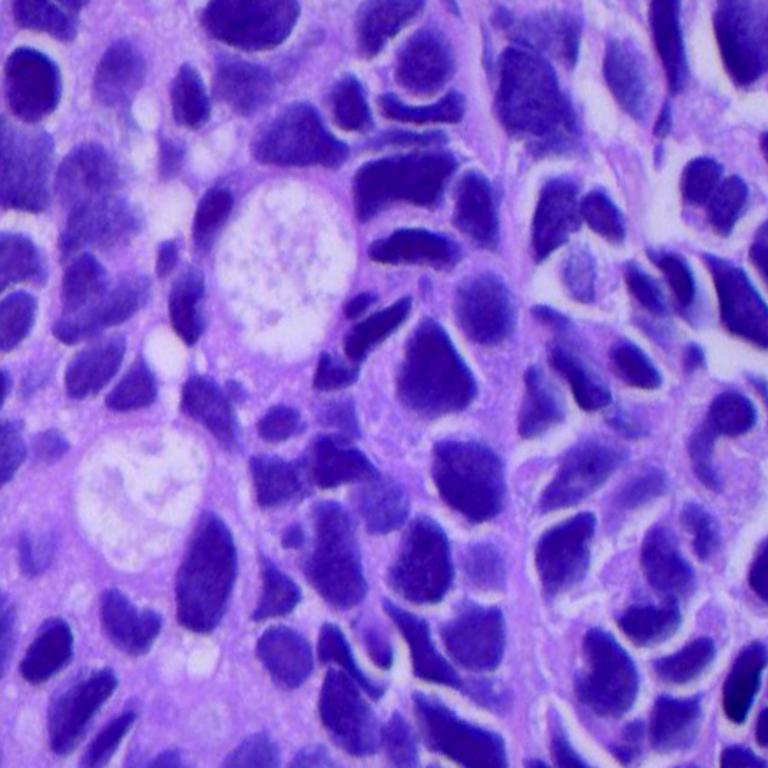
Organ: lung
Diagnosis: adenocarcinomas